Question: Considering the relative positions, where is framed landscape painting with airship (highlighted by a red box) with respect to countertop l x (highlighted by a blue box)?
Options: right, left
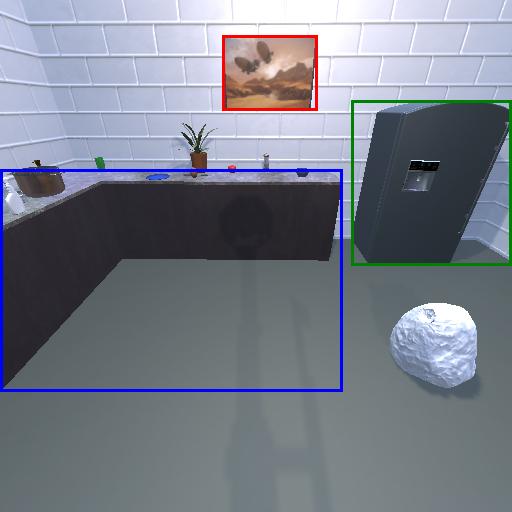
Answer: right